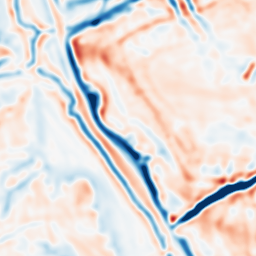
Category: multiscale
Decomposition family: dog
Decomposition parameters: sigma_low: 3
sigma_high: 5
Upsampling method: bspline
Upsampling parameters: scale: 2
Upsampling scale: 2